Field crop: maize
Growth stage: 2
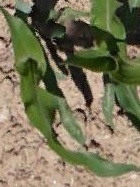
Species: maize